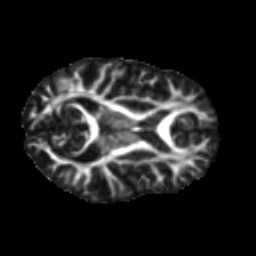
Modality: FA
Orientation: axial
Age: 14
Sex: male
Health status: ill
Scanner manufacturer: ge
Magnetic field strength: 3 T
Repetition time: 6.752 s
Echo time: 0.079 s